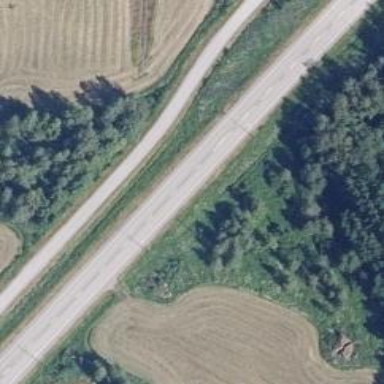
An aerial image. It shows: Asphalt road classified as trunk highway.